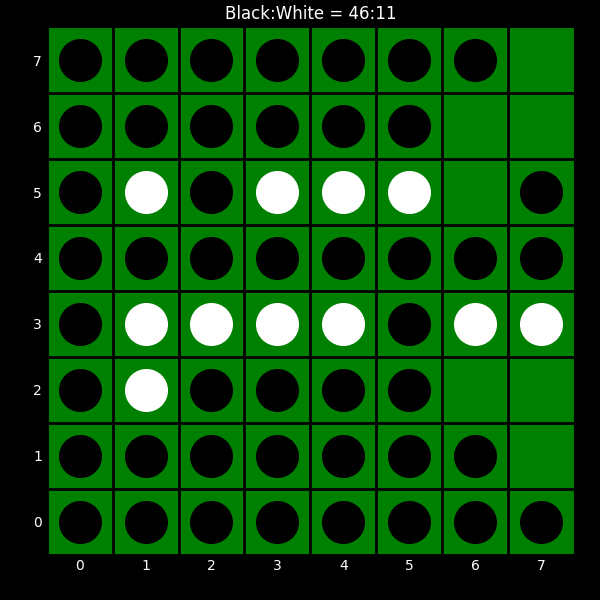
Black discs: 46
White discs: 11